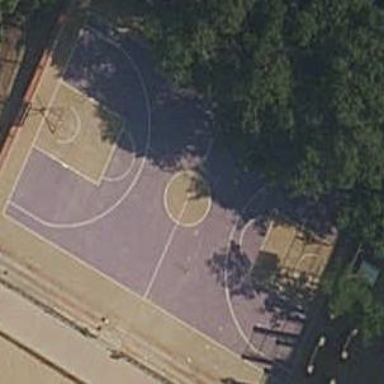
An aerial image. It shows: Basketball court on leisure land pitch.